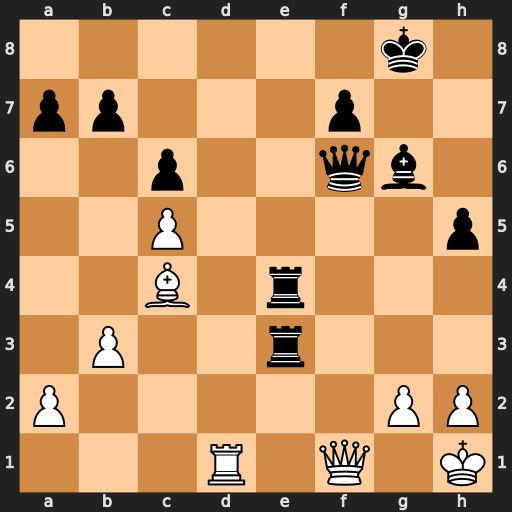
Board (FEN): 6k1/pp3p2/2p2qb1/2P4p/2B1r3/1P2r3/P5PP/3R1Q1K
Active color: w
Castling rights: -
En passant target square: -
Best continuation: Qxf6 Re1+ Rxe1 Rxe1+ Bf1